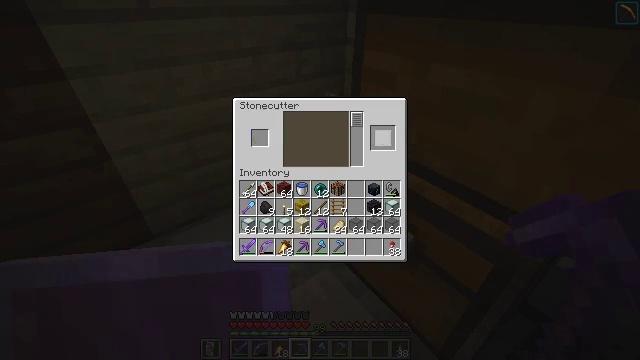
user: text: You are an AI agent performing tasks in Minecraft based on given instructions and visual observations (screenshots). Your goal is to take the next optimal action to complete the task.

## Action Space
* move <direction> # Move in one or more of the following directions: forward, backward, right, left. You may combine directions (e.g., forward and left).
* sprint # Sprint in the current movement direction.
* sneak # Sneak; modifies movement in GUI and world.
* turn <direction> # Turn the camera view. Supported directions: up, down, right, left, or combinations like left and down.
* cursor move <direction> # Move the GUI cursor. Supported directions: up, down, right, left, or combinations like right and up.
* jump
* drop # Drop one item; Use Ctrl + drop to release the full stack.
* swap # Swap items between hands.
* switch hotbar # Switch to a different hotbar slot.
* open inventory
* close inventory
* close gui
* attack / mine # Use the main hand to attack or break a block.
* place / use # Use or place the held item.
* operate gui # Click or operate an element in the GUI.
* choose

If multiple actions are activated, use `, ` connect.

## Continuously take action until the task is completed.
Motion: motion action
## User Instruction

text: craft item air
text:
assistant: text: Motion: sneak, operate gui